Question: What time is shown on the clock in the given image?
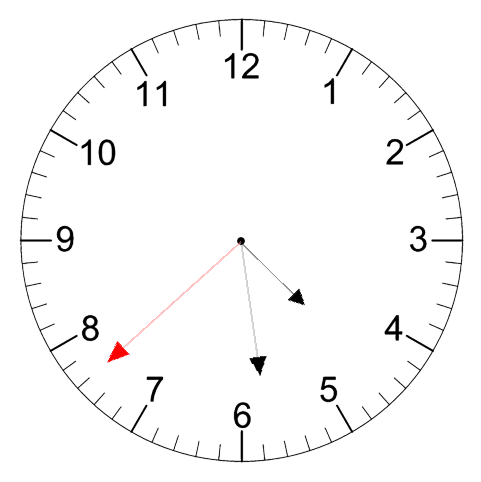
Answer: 04:28:38